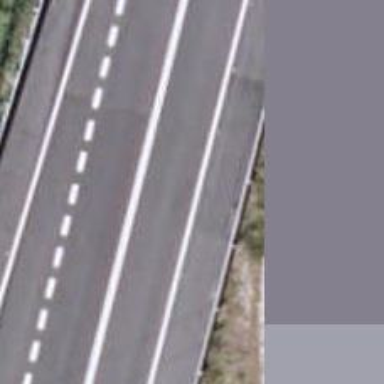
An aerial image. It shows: Motorway junction.